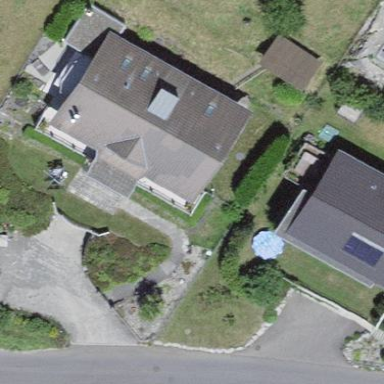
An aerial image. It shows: Residential building.